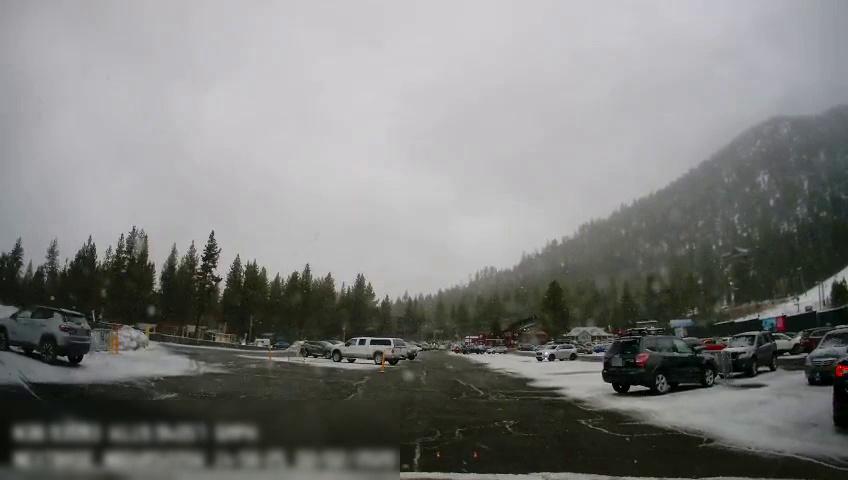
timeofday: Day
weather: Snowy
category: Vehicles | Car
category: Vehicles | SUV
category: Vehicles | Car
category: Vehicles | SUV
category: Vehicles | Car
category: Vehicles | Car
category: Vehicles | Car
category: Vehicles | Car
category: Vehicles | SUV
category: Vehicles | SUV
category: Vehicles | Truck
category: Vehicles | Car
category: Vehicles | Truck
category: Vehicles | Car
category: Vehicles | SUV
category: Drivable Space